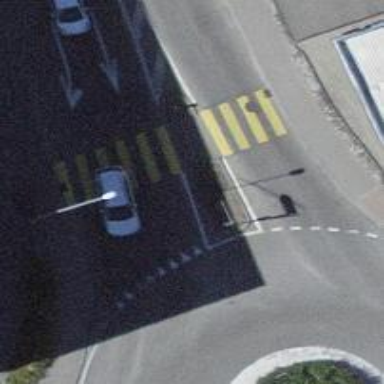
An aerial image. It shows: Marked road crossing with island and clear markings.